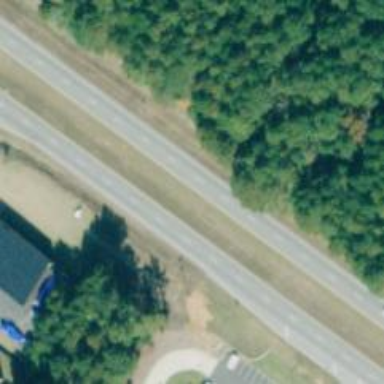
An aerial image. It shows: Asphalt trunk highway classified as expressway.